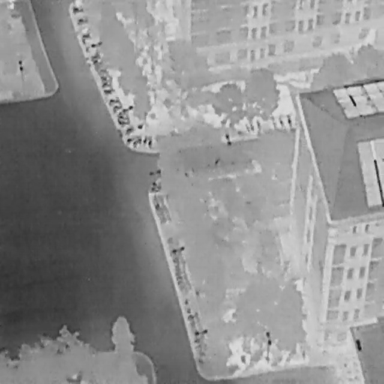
There are five objects shown in the infrared image, including four Bicycles, and a DontCare.